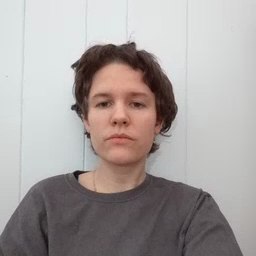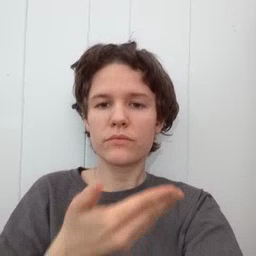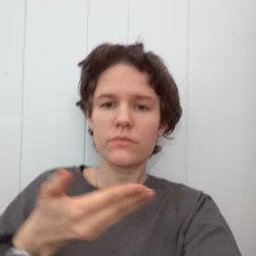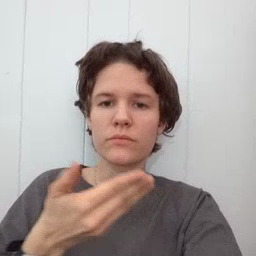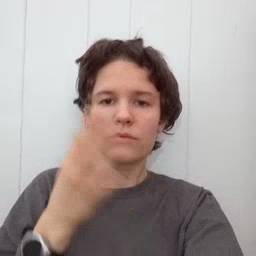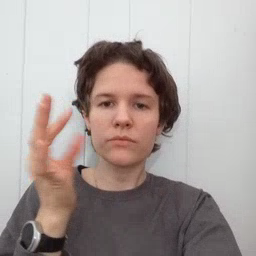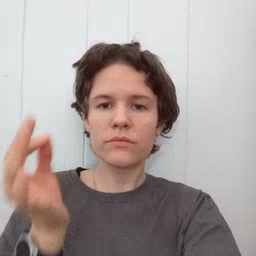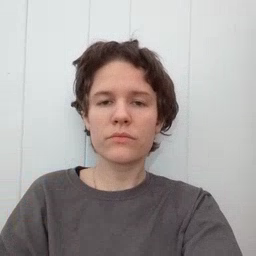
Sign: kitty